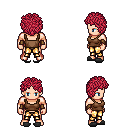
a pixel art fantasy rpg character, male body template, human, light skin, brown pirate shirt, gold greaves, ruby red curly afro hairstyle, cloth bracers, gray slippers, four views (front, back, left, right), 2x2 character sprite sheet, small pixel art, hard edges, no anti-aliasing